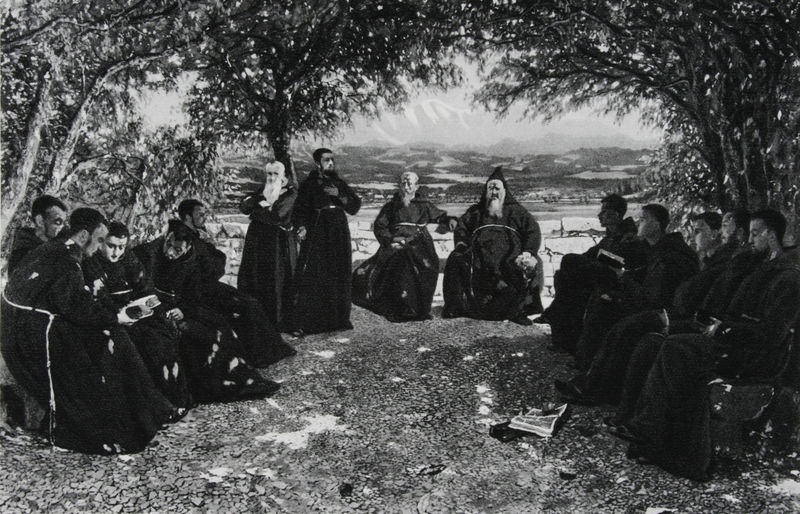
Titel: Kapuzinerschule
Künstler: Frank Buchser
Standort: Solothurn
Institution: Kunstmuseum
Schlagwörter: baum, berg, blätter, gemälde, gott, gruppe, himmel, mann, schatten, weiß, bäume, landschaft, menschen, see, sitzen, grau, hintergrund, licht, männer, schwarz, unterhalten, dach, gebäude, gras, gürtel, rasen, wiese, gesellschaft, gespräch, versammlung, alt, bart, bärte, jung, bibel, stehen, steine, bildnis, gruppenbildnis, gruppenportrait, porträt, ebene, erde, feld, ferne, hügel, natur, sonne, boden, haare, kordeln, kutte, sitzend, stehend, personen, blatt, tal, wald, kreis, garten, terrasse, sommer, bücher, unterhaltung, unterricht, russland, berge, gebirge, dächer, bergkette, fluß, dick, sprechen, runde, lesen, kordel, junge, foto, fotografie, fett, buch, denken, glaube, kloster, münchen, seil, lichtung, schwarzweiß, zeitung, quer, orden, treffen, beten, gebet, bänke, halbkreis, andächtig, pope, prister, lanschaft, andacht, priester, griechenland, klostergarten, mönch, obstbäume, hain, diskussion, mönche, kutten, brüder, im freien, gemeinsam, blätterdach, obstbaum, format, laube, vorlesen, kaputze, lesung, kapuze, franziskaner, pater, russisch, tonsur, rat, stricke, abt, besprechung, konzil, orthodox, kapuziner, consilium, versamlung, bibe, kaputzen, novizen, bilden, münchskutte